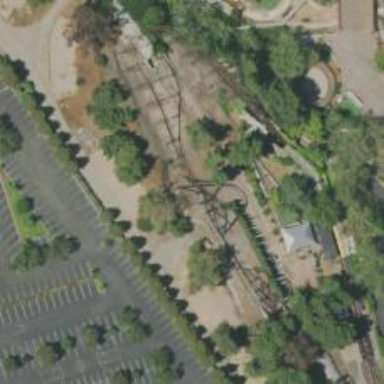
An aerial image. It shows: Thrilling roller coaster attraction.